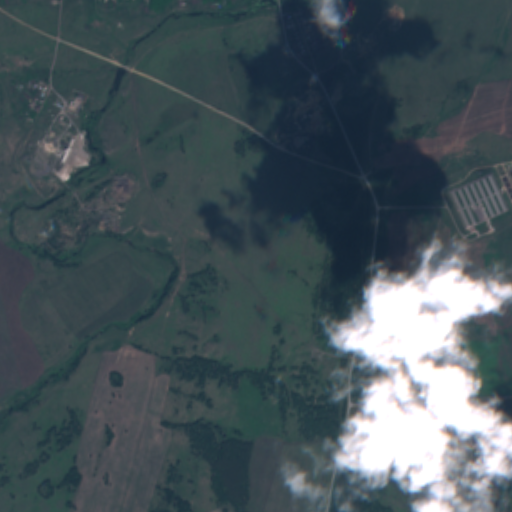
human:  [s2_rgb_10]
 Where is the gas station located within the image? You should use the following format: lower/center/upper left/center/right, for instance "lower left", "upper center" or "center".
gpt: The gas station is located in the upper left of the image.
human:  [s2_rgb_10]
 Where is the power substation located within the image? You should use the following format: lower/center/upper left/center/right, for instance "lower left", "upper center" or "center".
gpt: The power substation is located in the upper left of the image.
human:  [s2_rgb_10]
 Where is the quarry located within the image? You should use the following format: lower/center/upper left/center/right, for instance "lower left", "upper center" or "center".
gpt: The quarry is located in the upper center of the image.
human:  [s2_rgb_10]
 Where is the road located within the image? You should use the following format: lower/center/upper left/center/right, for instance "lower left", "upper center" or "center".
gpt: There is no road in the image.